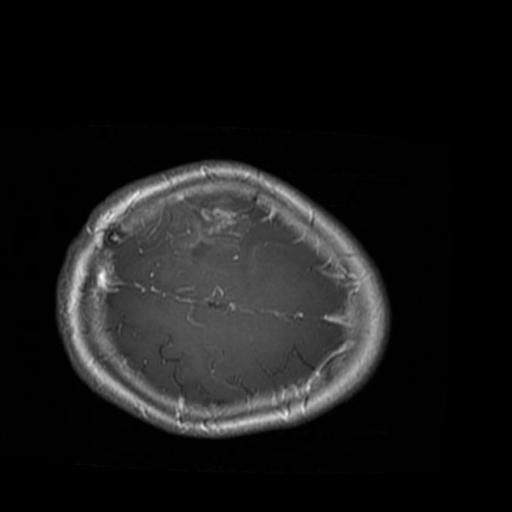
Label: brain_glioma